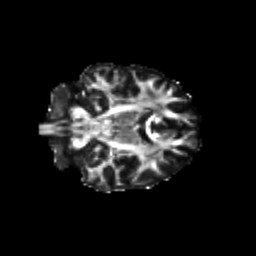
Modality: FA
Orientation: coronal
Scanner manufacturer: siemens
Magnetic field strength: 3 T
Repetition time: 9.2 s
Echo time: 0.084 s